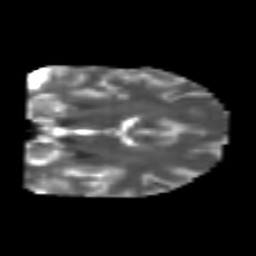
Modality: T2w
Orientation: coronal
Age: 25
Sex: male
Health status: healthy